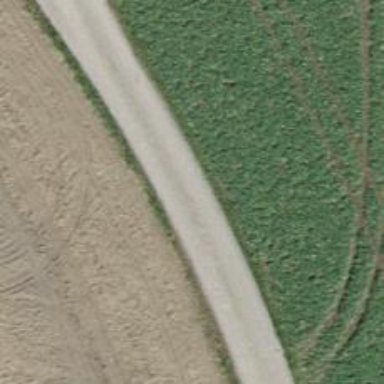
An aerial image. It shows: Unclassified road with asphalt surface.